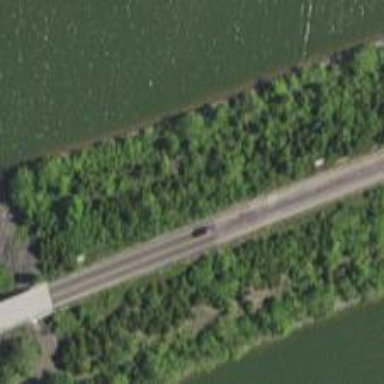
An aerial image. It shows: Embankment causeway along tertiary road.